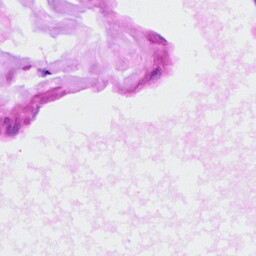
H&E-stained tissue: Ovarian